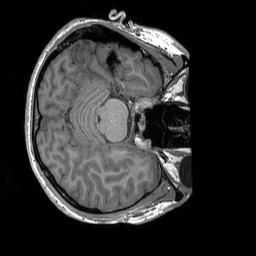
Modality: T1w
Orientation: axial
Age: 25
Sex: male
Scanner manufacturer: siemens
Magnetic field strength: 3 T
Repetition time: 1.9 s
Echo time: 0.00243 s